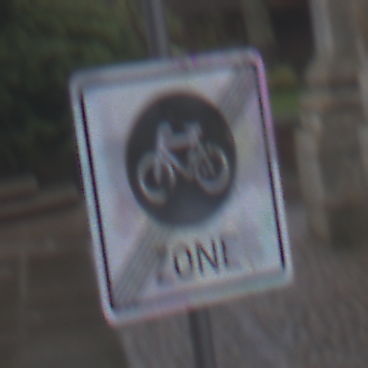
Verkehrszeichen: EndeFahrradzone
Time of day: Midday
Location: Outdoor (Urban)
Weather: Overcast
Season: NotSpecified
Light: Natural